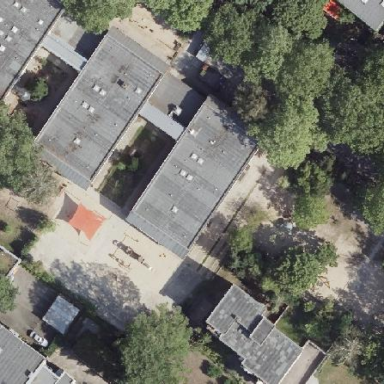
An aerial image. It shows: Building with flat roof.